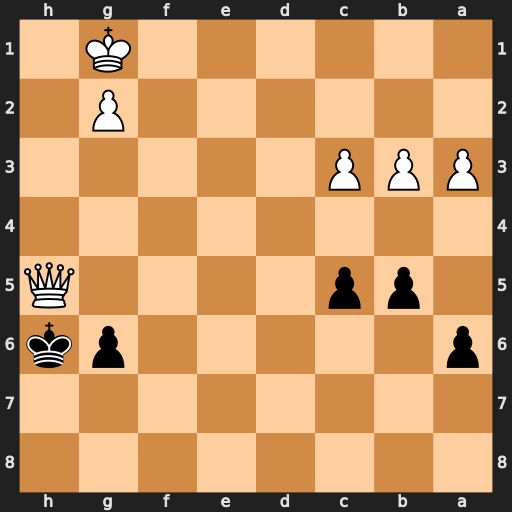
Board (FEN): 8/8/p5pk/1pp4Q/8/PPP5/6P1/6K1
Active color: b
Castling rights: -
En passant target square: -
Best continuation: Kxh5 Kf2 Kg4 b4 c4